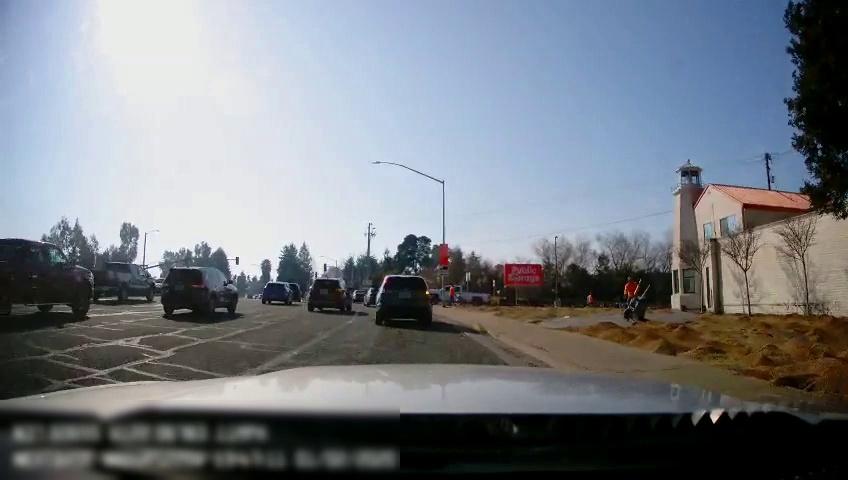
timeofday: Dusk/Dawn/Twilight
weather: Sunny
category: Drivable Space
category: Vehicles | SUV
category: Vehicles | SUV
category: Vehicles | SUV
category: Vehicles | SUV
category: Vehicles | SUV
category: Vehicles | SUV
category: Vehicles | Car
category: Vehicles | Truck
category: Vehicles | Truck
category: Vehicles | Car
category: Vehicles | Truck
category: Pedestrians
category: Pedestrians
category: Pedestrians
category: Traffic | Signs